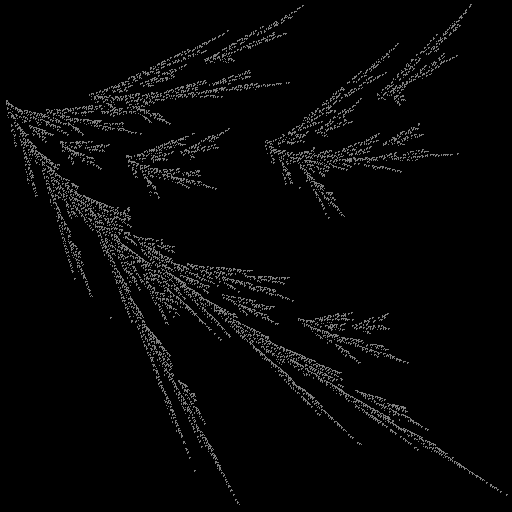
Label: filmyfern